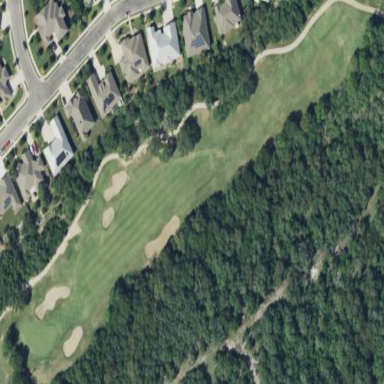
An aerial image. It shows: Rough area in golf course.